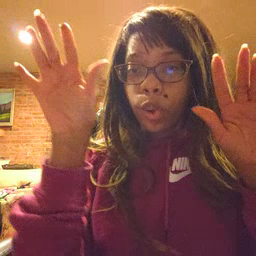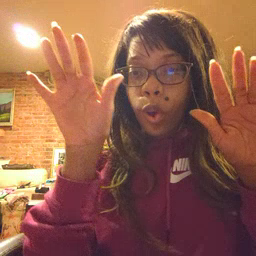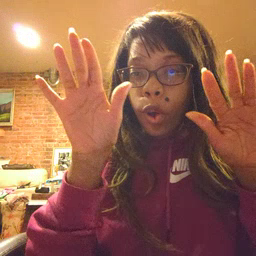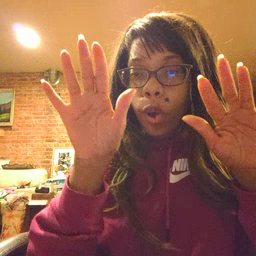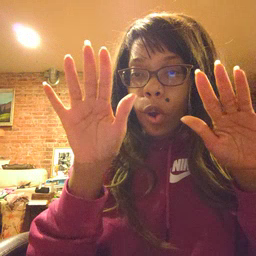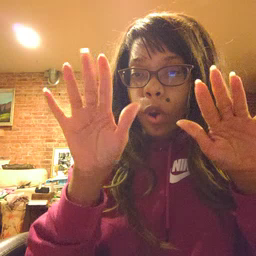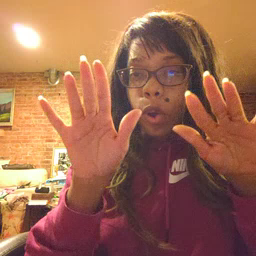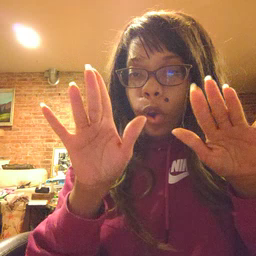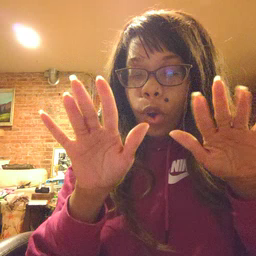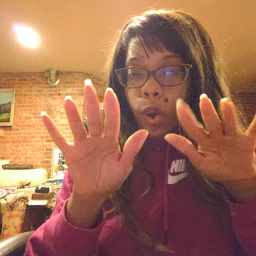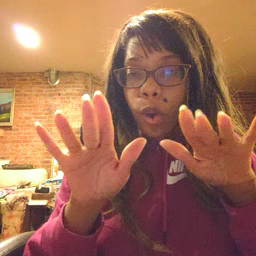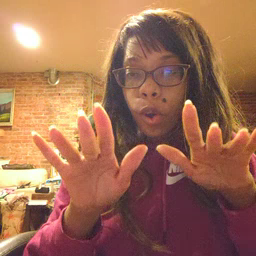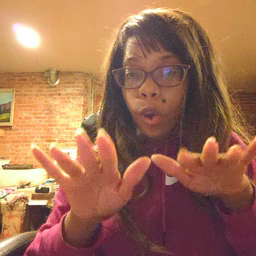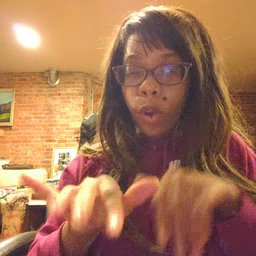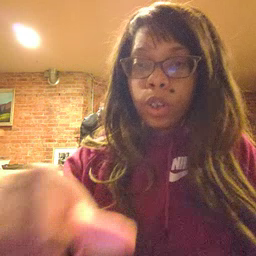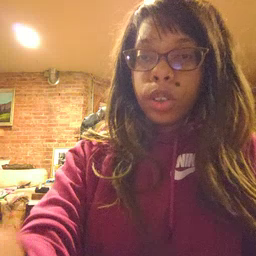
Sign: cat